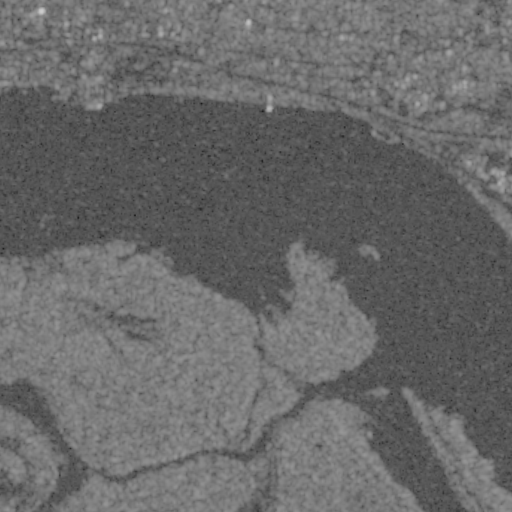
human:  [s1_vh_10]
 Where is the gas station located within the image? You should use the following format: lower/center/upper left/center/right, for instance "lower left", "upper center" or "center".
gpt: The gas station is located in the upper of the image.
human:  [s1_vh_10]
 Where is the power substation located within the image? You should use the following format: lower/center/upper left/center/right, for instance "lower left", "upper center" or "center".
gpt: The power substation is located in the upper left of the image.
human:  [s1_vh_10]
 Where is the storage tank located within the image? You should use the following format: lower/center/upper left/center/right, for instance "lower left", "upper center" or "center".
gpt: The storage tank is located in the lower left of the image.
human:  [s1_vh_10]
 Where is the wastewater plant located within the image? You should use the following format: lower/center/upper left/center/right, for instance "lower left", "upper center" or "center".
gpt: The wastewater plant is located in the lower left of the image.
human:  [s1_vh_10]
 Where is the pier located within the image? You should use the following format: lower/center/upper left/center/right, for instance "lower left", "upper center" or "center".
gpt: The pier is located in the upper of the image.
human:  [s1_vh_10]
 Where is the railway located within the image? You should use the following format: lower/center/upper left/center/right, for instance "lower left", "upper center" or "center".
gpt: The railway is located in the upper of the image.
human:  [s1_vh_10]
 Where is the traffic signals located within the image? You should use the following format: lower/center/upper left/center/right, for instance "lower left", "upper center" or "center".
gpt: The traffic signals is located in the upper right of the image.
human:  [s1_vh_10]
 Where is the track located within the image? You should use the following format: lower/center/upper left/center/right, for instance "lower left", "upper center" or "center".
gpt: There is no track in the image.

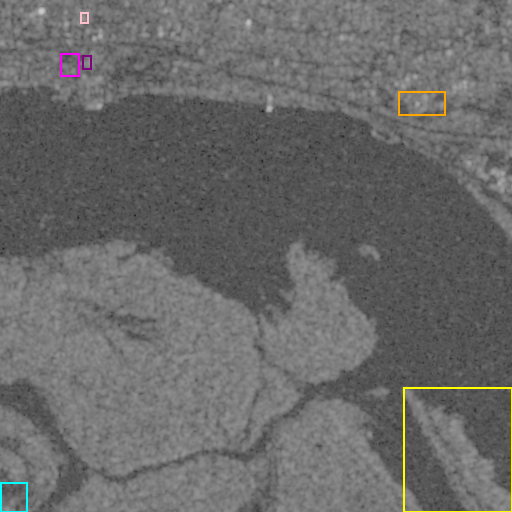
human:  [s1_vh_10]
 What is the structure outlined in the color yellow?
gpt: The structure outlined in yellow is a park.
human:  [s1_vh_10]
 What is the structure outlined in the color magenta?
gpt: The structure outlined in magenta is a parking lot.
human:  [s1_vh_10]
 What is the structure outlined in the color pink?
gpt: The structure outlined in pink is a power substation.
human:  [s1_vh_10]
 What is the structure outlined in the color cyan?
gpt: The structure outlined in cyan is a wastewater plant.
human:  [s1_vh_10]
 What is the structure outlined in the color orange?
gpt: The structure outlined in orange is a building.
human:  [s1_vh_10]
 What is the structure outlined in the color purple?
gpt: The structure outlined in purple is a building.
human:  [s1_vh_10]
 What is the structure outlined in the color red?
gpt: There is no red outline.